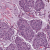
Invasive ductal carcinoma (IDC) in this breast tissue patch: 1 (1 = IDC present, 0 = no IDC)